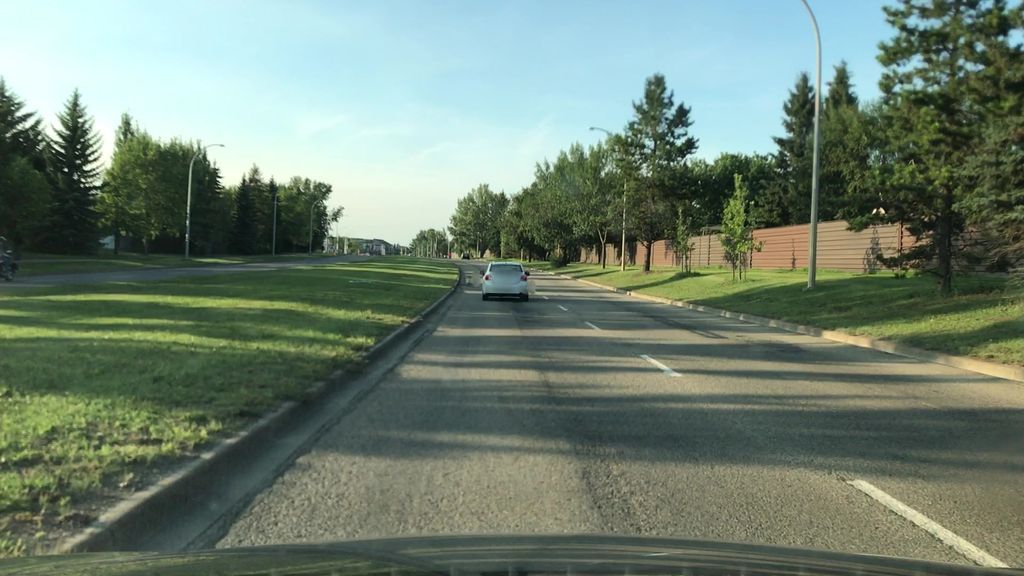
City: edmonton